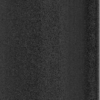
Label: dusty